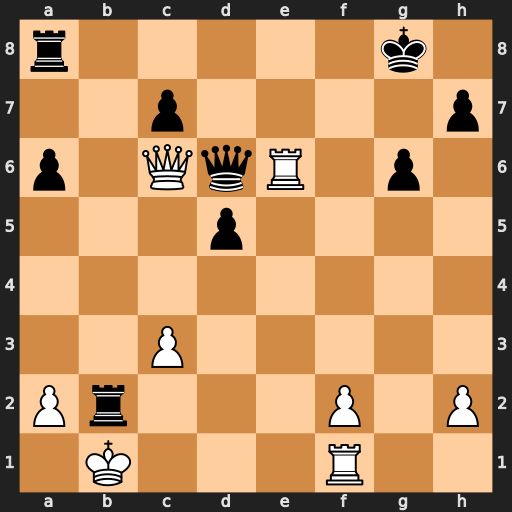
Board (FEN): r5k1/2p4p/p1QqR1p1/3p4/8/2P5/Pr3P1P/1K3R2
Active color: w
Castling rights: -
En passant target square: -
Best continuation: Kxb2 Qxc6 Rxc6